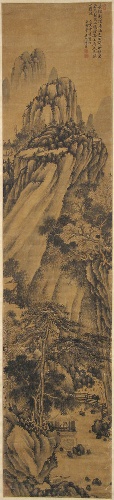
Title: 明/清  僧滐  山水  軸|Landscape
Artist: Monk Jie
Artist bio: Chinese
Date: Dated 1599 (or 1659)
Object type: Hanging scroll
Classification: Paintings
Medium: Hanging scroll; ink on satin
Culture: China
Dimensions: Image: 21 x 94 1/4 in. (53.3 x 239.4 cm)
Overall with mounting: 113 1/4 x 24 5/8 in. (287.7 x 62.5 cm)
Overall with knobs: 113 1/4 x 28 3/4 in. (287.7 x 73 cm)
Department: Asian Art
Credit line: Gift of Mark Shrum Pratt, 2004
Accession year: 2004
Repository: Metropolitan Museum of Art, New York, NY
Tags: Mountains|Landscapes